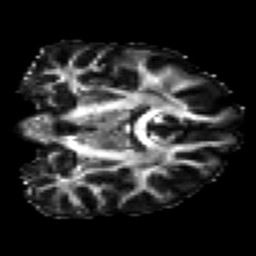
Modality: FA
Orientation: coronal
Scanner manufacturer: siemens
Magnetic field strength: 3 T
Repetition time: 7.8 s
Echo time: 0.09 s